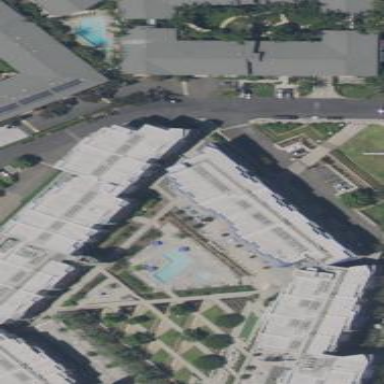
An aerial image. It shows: Hotel building with additional apartments.